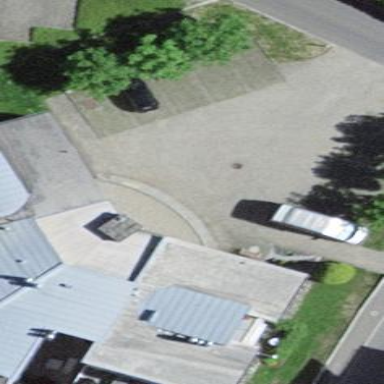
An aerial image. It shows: Parking area with surface.